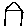
Label: house